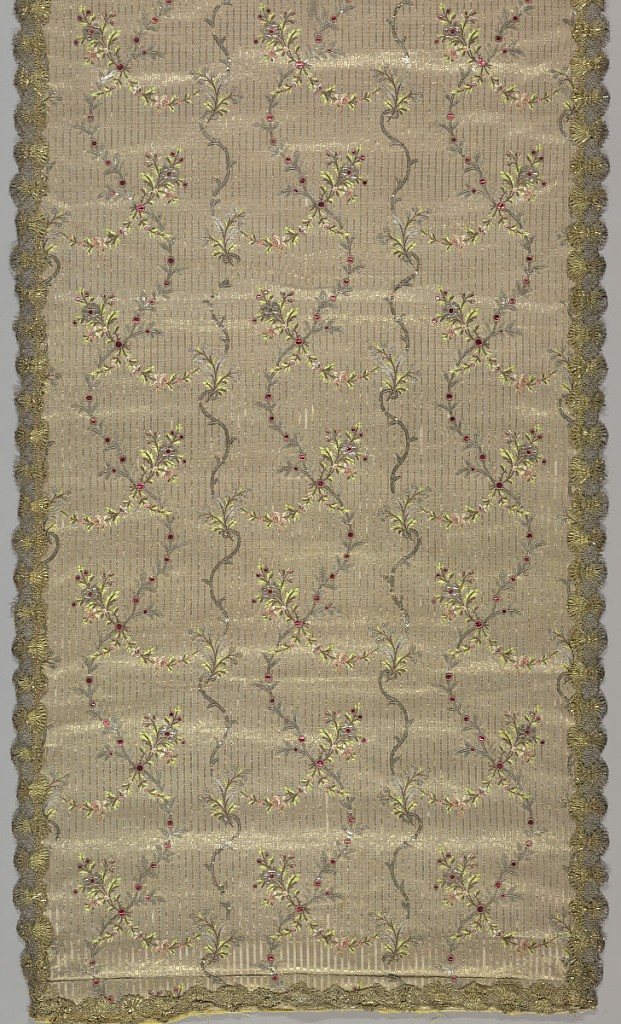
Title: Panel
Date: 1750–1800
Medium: silk, metal wire, flat metal strips, metal shapes, metal-wrapped silk Technique: plain weave with supplementary warps and continuous and discontinuous supplementary wefts; appliqué of spangles and metal threads; bobbin-made lace at all four edges
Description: Fabric with floral sprays in pinks, greens and metallic heightened by metallic applique. Panel finished with gold colored metallic bobbin lace.